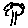
Label: tree